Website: walmart
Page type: newsletter-management
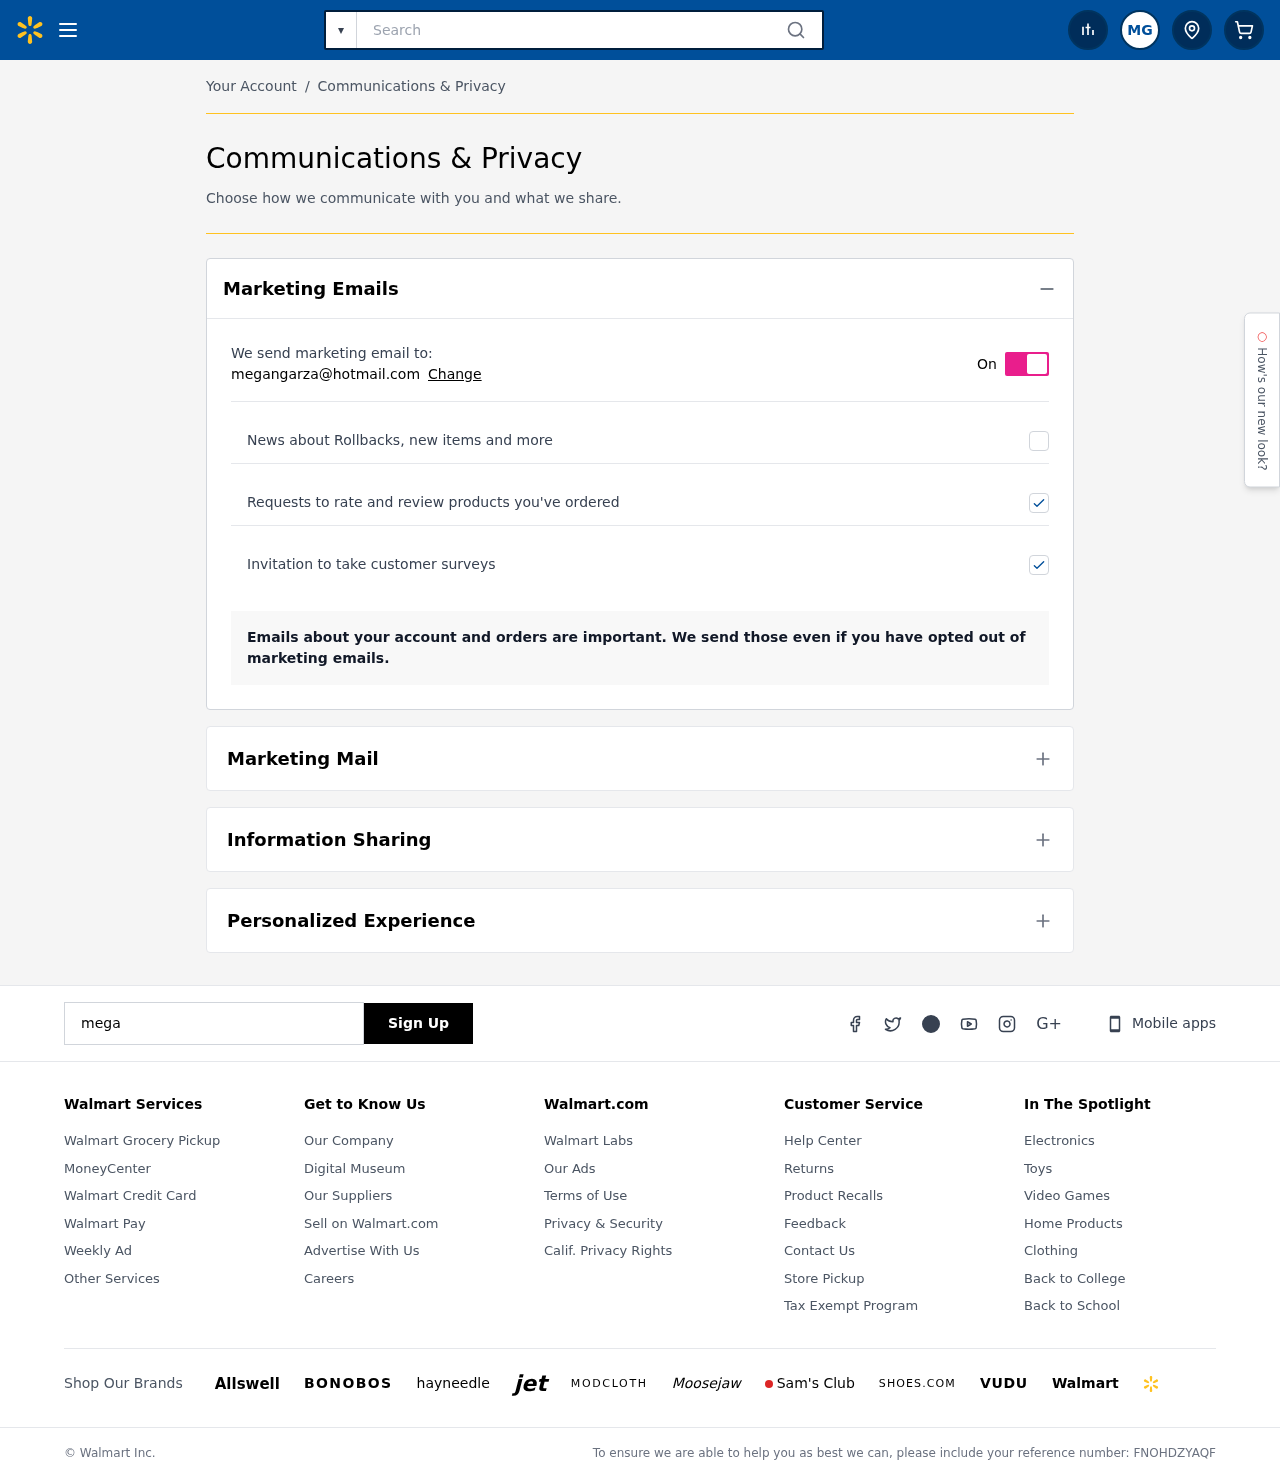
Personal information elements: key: PII_EMAIL
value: megangarza@hotmail.com
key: PII_INITIALS
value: MG
Search elements: key: HEADER_SEARCH
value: Search